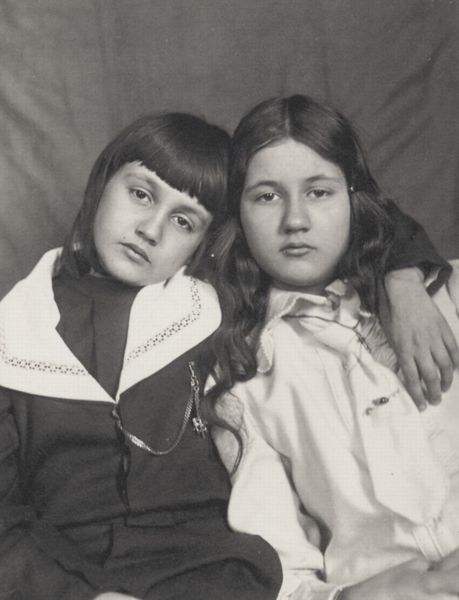
Titel: Denise und Jacques
Künstler: Francois Emile Zola
Schlagwörter: dunkel, hand, weiß, frauen, menschen, mädchen, sitzen, zola, braun, finger, frau, grau, haar, kleid, mund, nase, schwarz, blick, tuch, hochformat, anzug, gesichter, hemd, hose, jacke, arm, augen, blicke, bluse, falten, gesicht, kragen, lang, trauer, ärmel, bild, portrait, porträt, vorhang, auge, bestickt, haare, lange haare, spitzen, direkter blick, en face, frontal, lippen, locke, locken, mittelscheitel, scheitel, schulter, traurig, kinder, pony, umarmung, zwei, kette, langeweile, dick, münder, nasen, krawatte, ernst, atelier, melancholie, melancholisch, junge, braune haare, geschwister, schwestern, foto, fotografie, photographie, haarspange, umarmen, doppelportrait, doppelporträt, kreuz, schwarz-weiss, uniform, matrosenanzug, photo, tracht, uhrenkette, kravatte, frontalansicht, blickkontakt, spitzenkragen, verzeirung, fotographie, zelt, studio, freundinnen, freunde, nadar, umarmt, pagenkopf, pagenschnitt, bubikopf, südamerika, nomaden, face en face, krawattennadel, haarklammer, melanchollisch, stieglitz, umgelegt, schlipps, schwarz-weiß-foto, 20er jahre, schwarz-weiß-bild